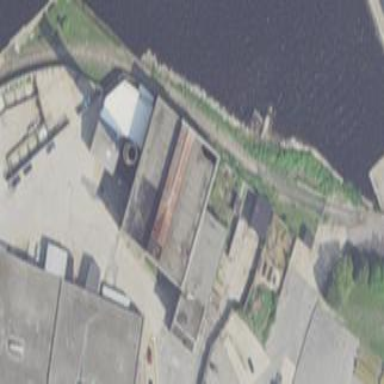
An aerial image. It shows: Industrial building.